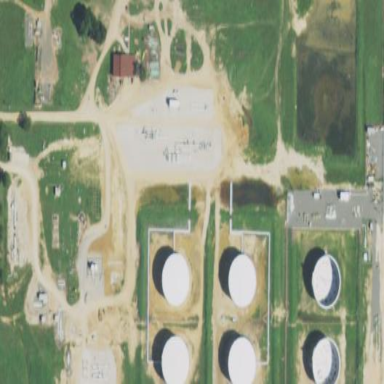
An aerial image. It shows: Industrial area used for oil storage.